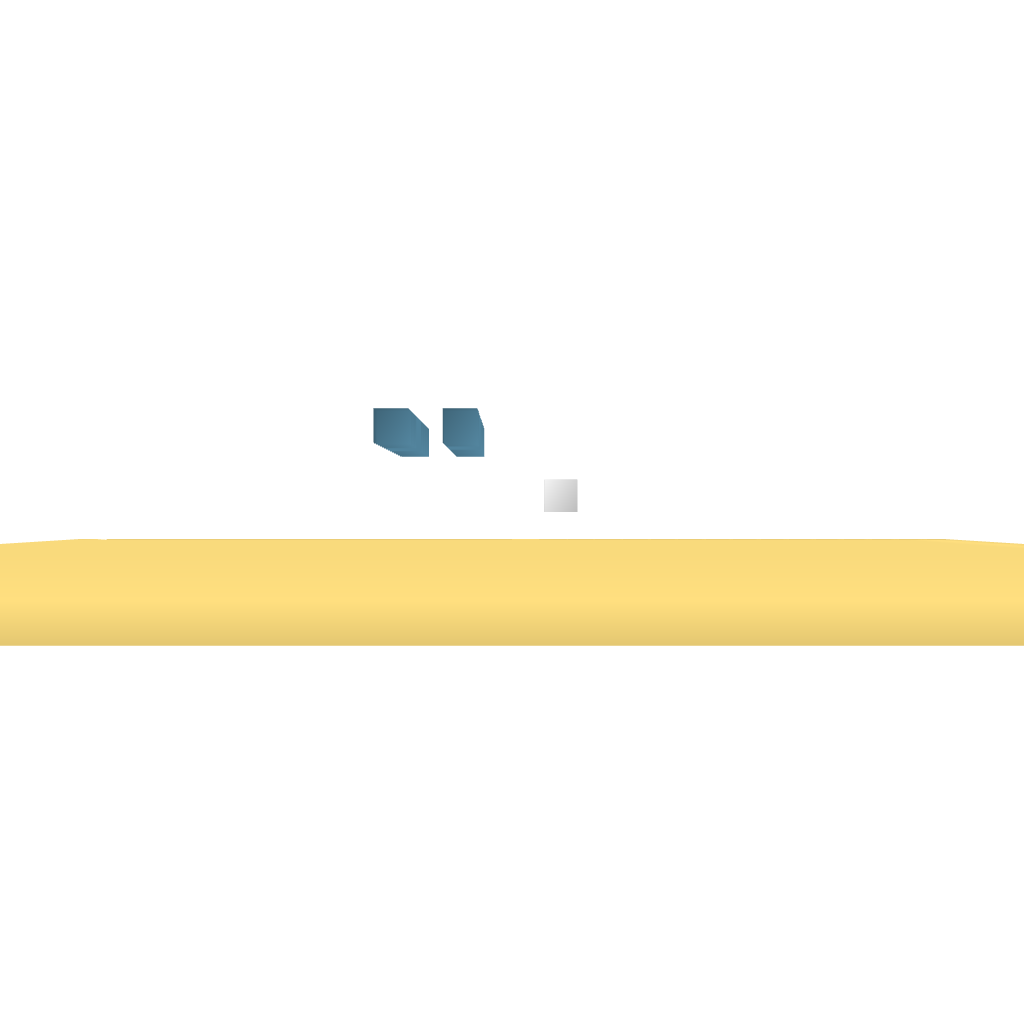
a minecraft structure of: Piston Travelator 1.7 bad low quality